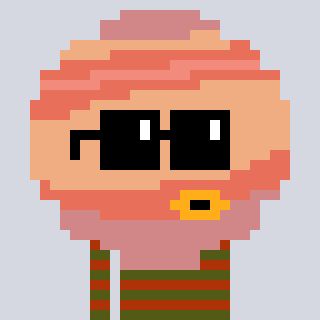
a pixel art character with square black sunglasses, a jupiter-shaped head and a hotbrown-colored body on a cool background